Question: I am interested in seeing if I can use the ':before' pseudo-element on a '<a href' wrapped around a '<button>' element?
Currently, Firefox shows a thin blue line behind the '<button>' element - this is due to it being wrapped in an '<a href'.
If I use an within the '<a href' the line goes away:
'''
<a href="#" style="text-decoration:none;"><button>
'''
However, since I have '<button>' elements on multiple pages, I want to target them using if possible (and I don't particularly want to go and add a class to all the '<a href' that are wrapping the '<button>''s on the site). This is where I was thinking the ':before' pseudo-element would come in handy but it doesn't seem to work:
'''
a:before button{
text-decoration:none !important;
}
'''
This is how the '<button>''s display in Firefox, see the blue default text-decoration applied to the '<a href'. The reason it is showing up only on the right hand side is because a class of 'margin-left:5px' is applied to the '<button>' element:

Here's a basic version of the buttons up on jsfiddle (ignore slight appearance differences): <URL>
Any ideas?
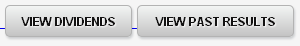
Answer: The ':before' and ':after' selectors refer to generated elements that exist separately from the DOM and are rendered by the browser on the fly. That means you don't use them to traverse your HTML structure.
Due to the nature of CSS selectors, you cannot select an 'a' that contains a 'button', only the other way around ('button' contained by 'a'). I'm afraid your only options are to use a class, or move your 'button's away from your 'a' because they semantically don't belong there.